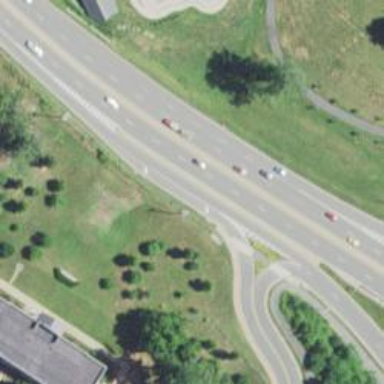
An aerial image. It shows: Trunk link highway.